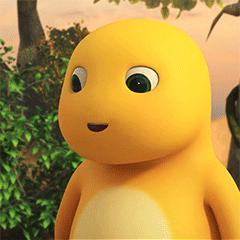
Label: nailong